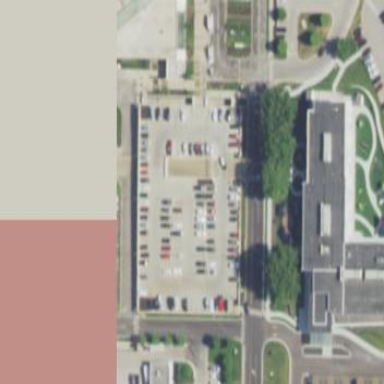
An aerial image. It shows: Multi-storey garage building used for parking.